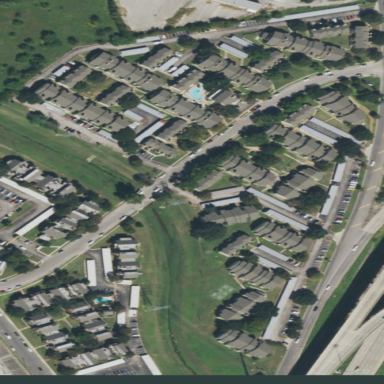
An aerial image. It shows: Residential area with apartments.